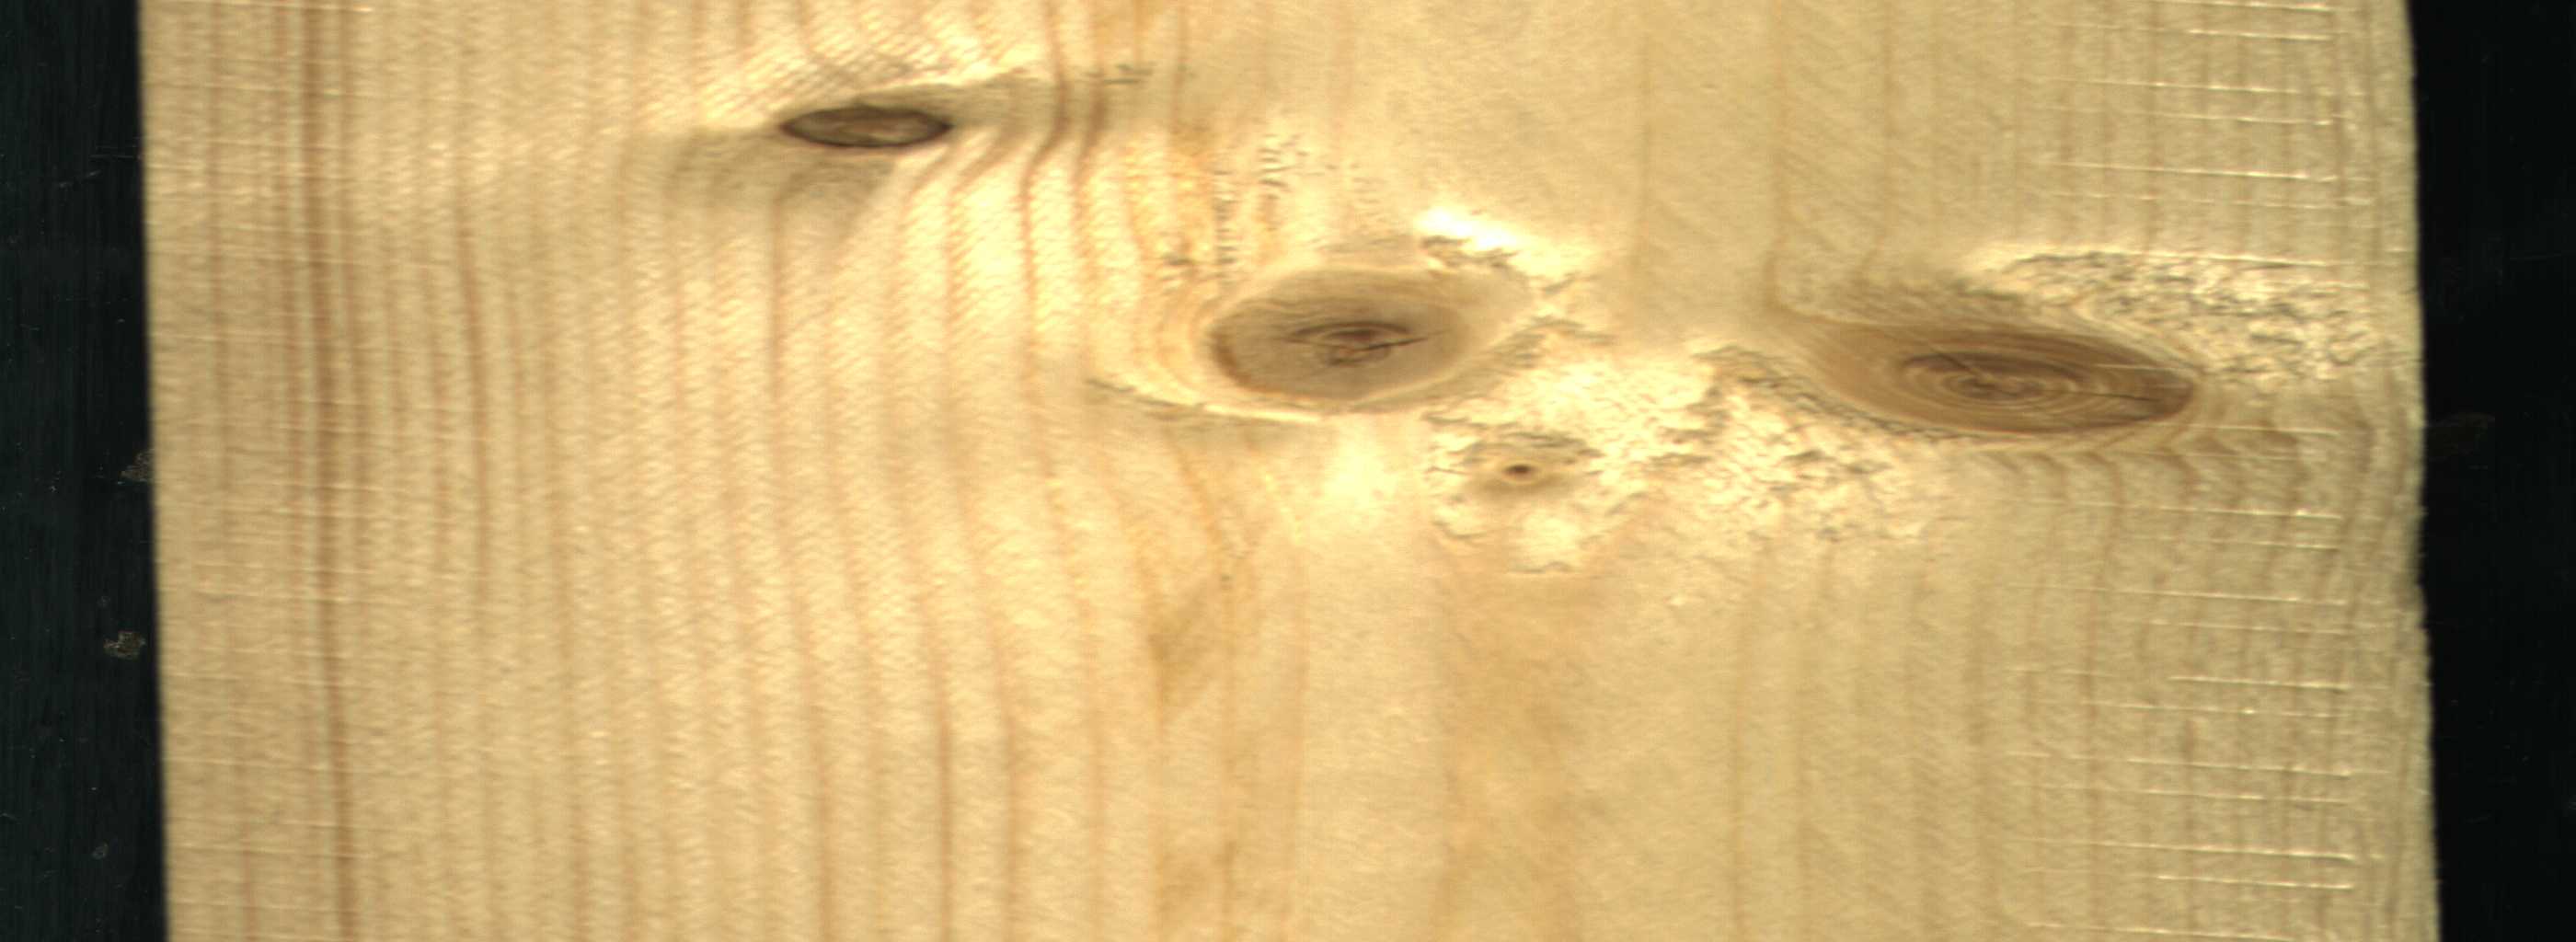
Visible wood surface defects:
knot_with_crack
Dead_Knot
Live_Knot
Live_Knot